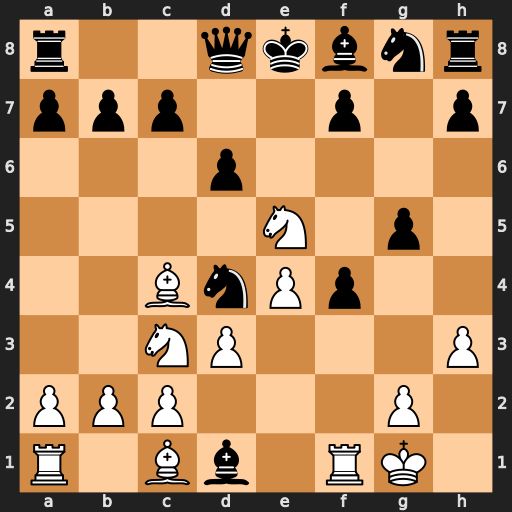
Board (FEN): r2qkbnr/ppp2p1p/3p4/4N1p1/2BnPp2/2NP3P/PPP3P1/R1Bb1RK1
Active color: w
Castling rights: kq
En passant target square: -
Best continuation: Bxf7+ Ke7 Nd5#